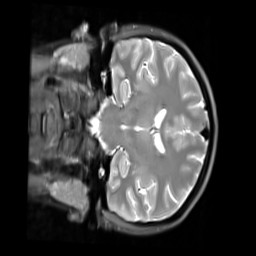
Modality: PDw
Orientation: coronal
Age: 24
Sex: female
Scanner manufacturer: siemens
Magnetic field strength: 3 T
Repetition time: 11.88 s
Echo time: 0.014 s